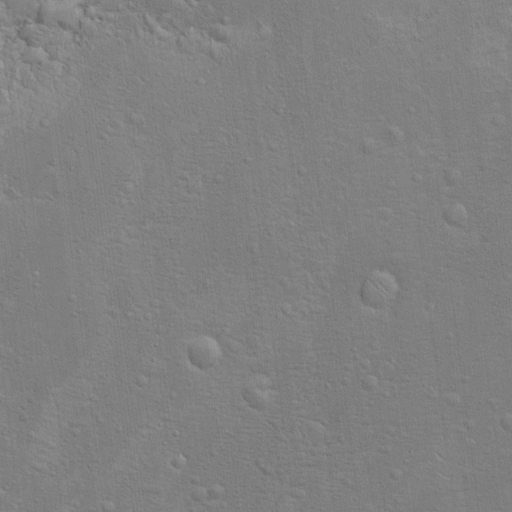
Classes present: Background